Question: After the build is completed, in the performance Trend report error column displays 100% error whereas the HTTP Response code is 200 (Successful)
That should be 0% error in error column.
We have in

'''
1434631428652,2082,Deactivate_Enrollee,200,OK,setUp Thread Group 1-1,text,true,536,2073
1434631430748,574,Activate_Enrollee,200,OK,setUp Thread Group 1-1,text,true,536,574
1434631431323,315,User_Status,200,OK,setUp Thread Group 1-1,text,true,1317,315
1434631431711,1,Debug Sampler,200,OK,setUp Thread Group 1-1,text,true,807,0
'''
'''
Started by user anonymous
Building in workspace /results/jtls
Performance: Percentage of errors greater or equal than 0% sets the build as unstable
Performance: Percentage of errors greater or equal than 0% sets the build as failure
Performance: Recording JMeter reports '*.jtl'
Performance: Parsing JMeter report file APITest_JMeter.jtl
Performance: File APITest_JMeter.jtl reported 100.0% of errors [FAILURE]. Build status is: FAILURE
Build step 'Publish Performance test result report' changed build result to FAILURE
Finished: FAILURE
'''
Can anyone solve this for Jenkins?
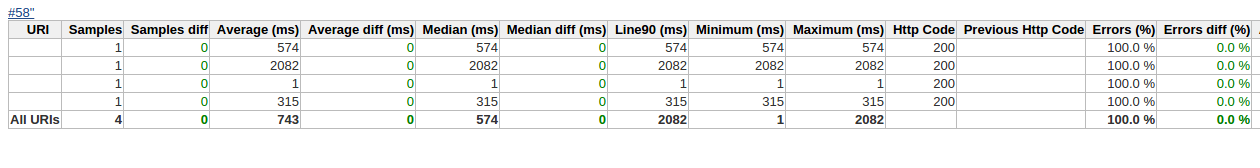
Answer: It seems that it is due to a defect in Performance Plugin version 1.13.
You may use Performance Plugin version 1.9 or below and let us know if this resolves your issue.